Aerial crown-view tile of a tropical tree (Barro Colorado Island, Panama), acquired 20250616:
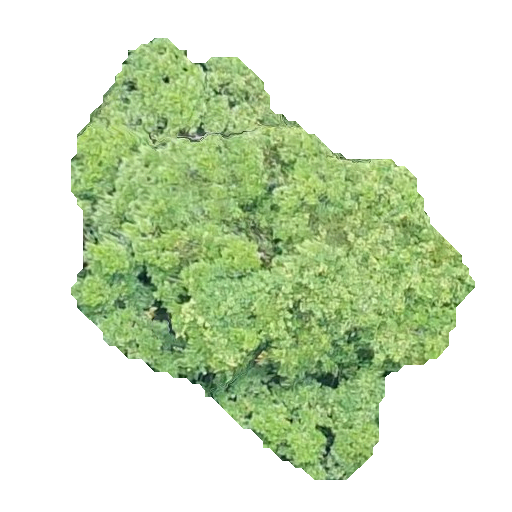
Species: Simarouba amara
GBIF accepted scientific name: Simarouba amara
Crown area: 156.414 m²